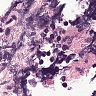
Metastatic tissue present: no